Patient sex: M
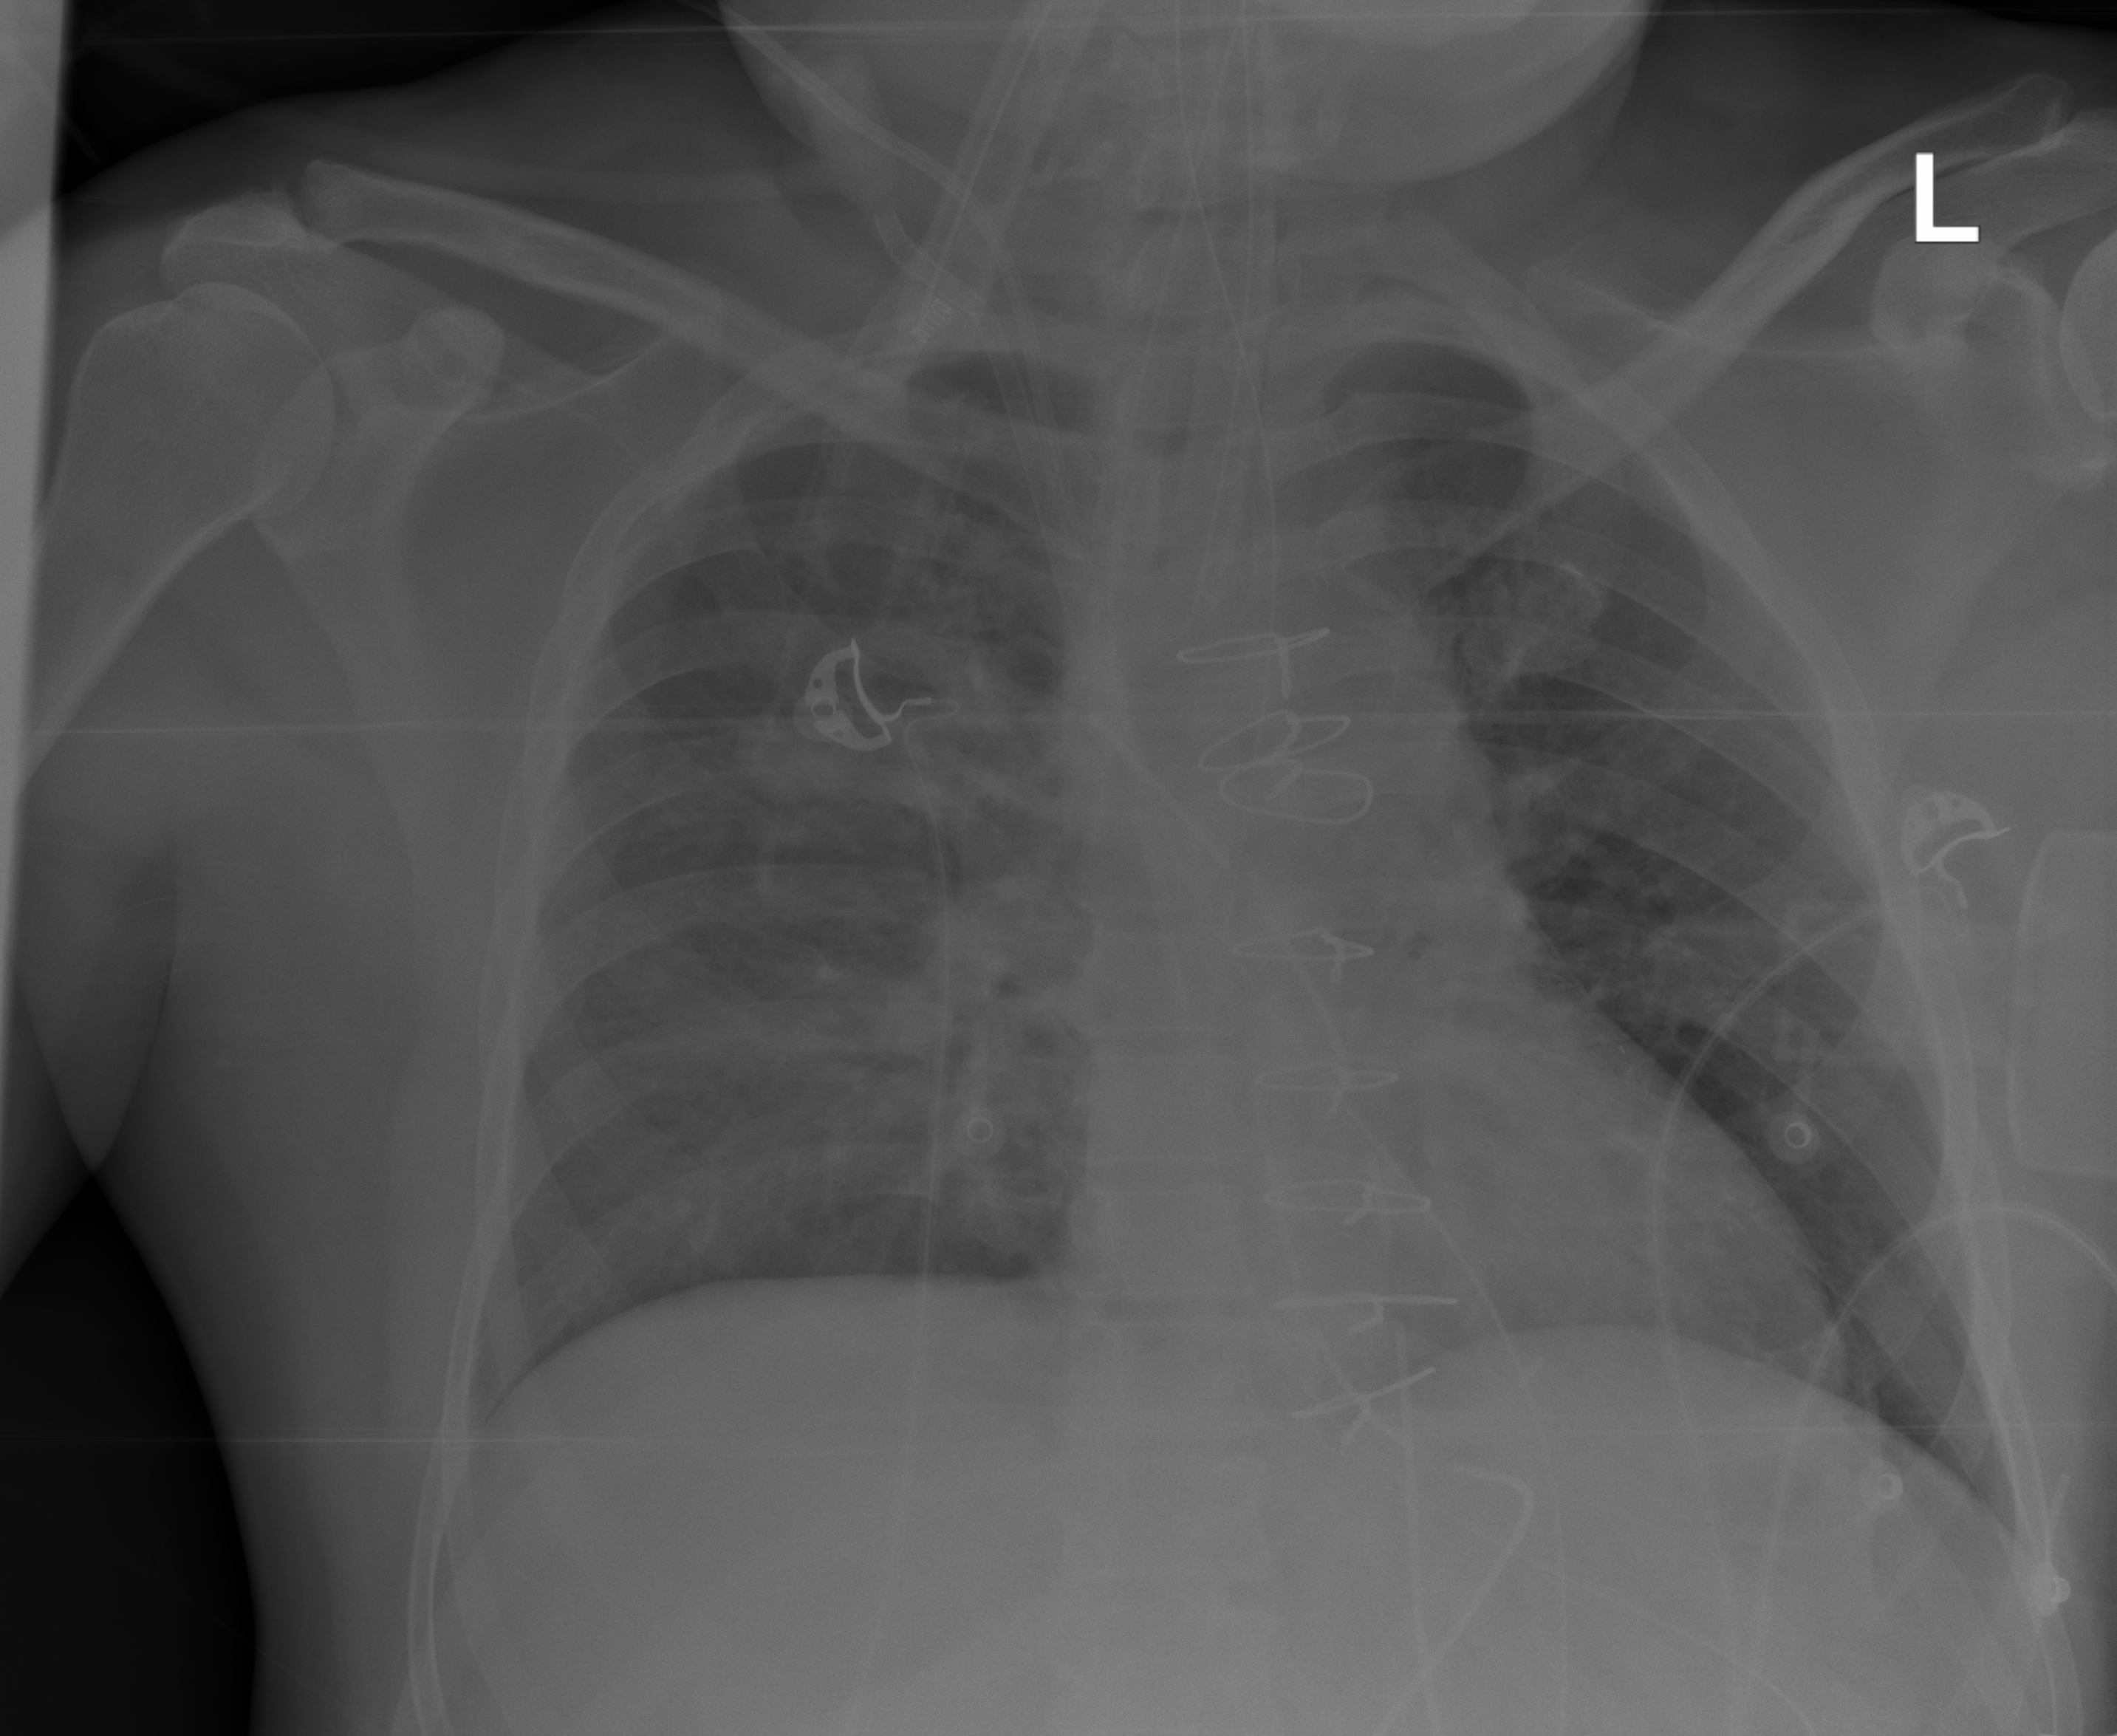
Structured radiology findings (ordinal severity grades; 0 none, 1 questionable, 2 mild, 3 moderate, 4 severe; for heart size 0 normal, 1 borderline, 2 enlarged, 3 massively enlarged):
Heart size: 0
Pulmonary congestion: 2
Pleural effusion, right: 0
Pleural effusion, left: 0
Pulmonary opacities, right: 2
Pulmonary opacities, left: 0
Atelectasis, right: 2
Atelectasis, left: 0